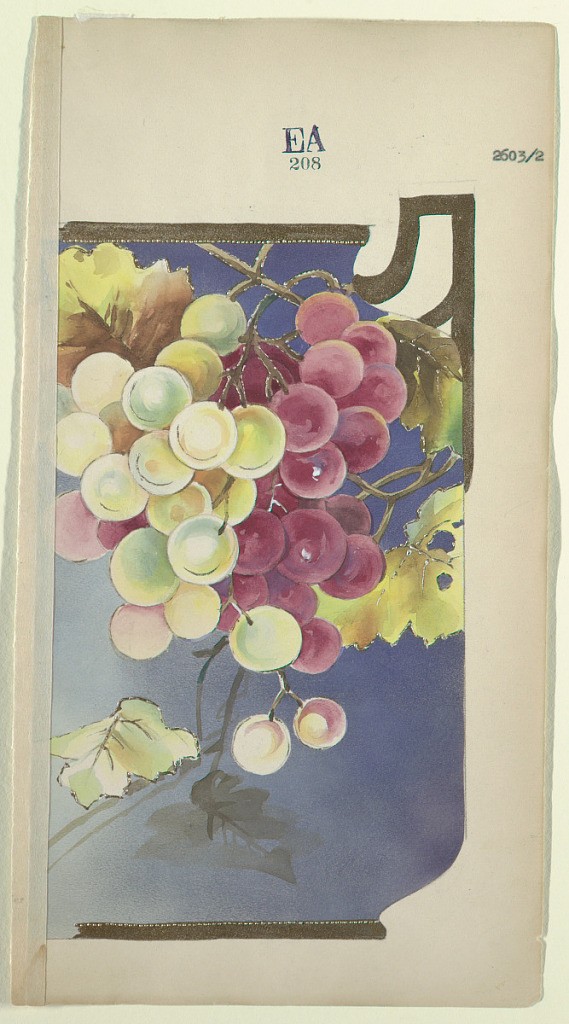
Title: Design for a Jug
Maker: Noritake, Japan and New York, New York, USA
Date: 1880–1910
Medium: Brush and watercolor, gold gouache, graphite on cream paper
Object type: Drawing
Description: Design for a partial jug with squared upward handle. Body depicts large green and purple grapes on vines against a blue background.